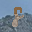
Label: 8